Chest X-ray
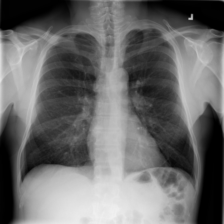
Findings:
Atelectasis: negative
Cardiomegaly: negative
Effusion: negative
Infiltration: negative
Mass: negative
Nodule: negative
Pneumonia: negative
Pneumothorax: negative
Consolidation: negative
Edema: negative
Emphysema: negative
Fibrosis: negative
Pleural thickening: positive
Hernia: negative